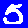
Digit: 5